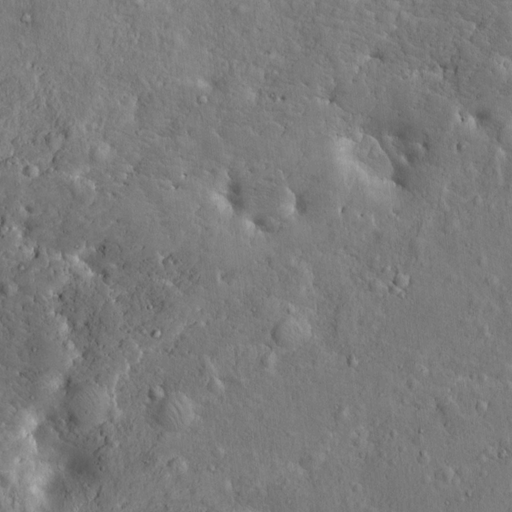
Objects detected: cone